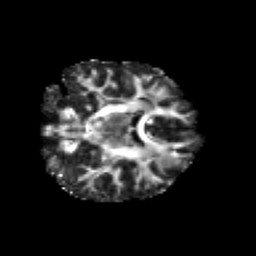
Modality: FA
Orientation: coronal
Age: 21
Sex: female
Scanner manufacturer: siemens
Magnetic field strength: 3 T
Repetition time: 3.5 s
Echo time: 0.125 s